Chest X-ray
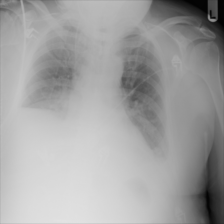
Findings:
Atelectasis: negative
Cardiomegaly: negative
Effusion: negative
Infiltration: negative
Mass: negative
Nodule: negative
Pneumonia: negative
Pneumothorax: negative
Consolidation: positive
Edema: negative
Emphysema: negative
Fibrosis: negative
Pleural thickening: negative
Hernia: negative